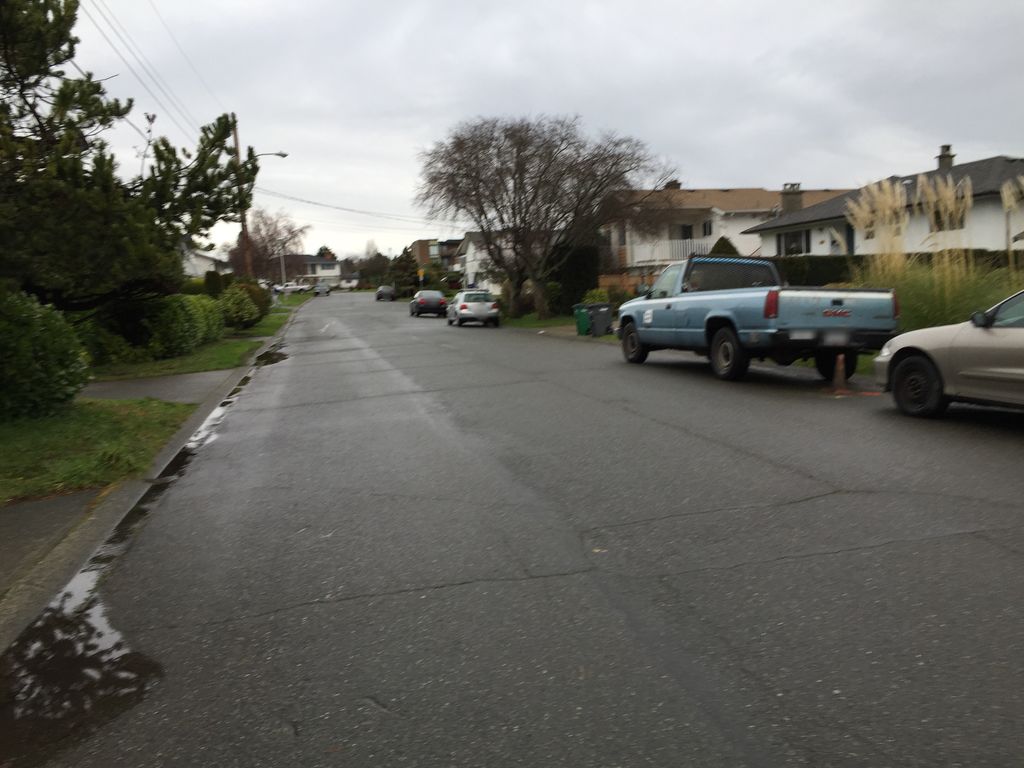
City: victoria